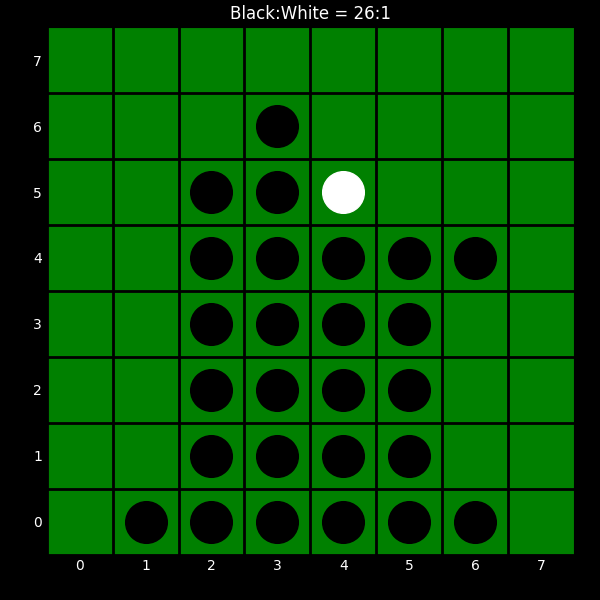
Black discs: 26
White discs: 1